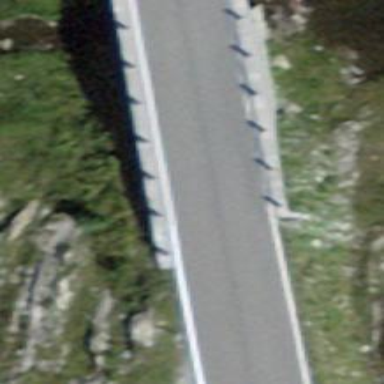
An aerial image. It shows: Primary highway bridge with asphalt surface.